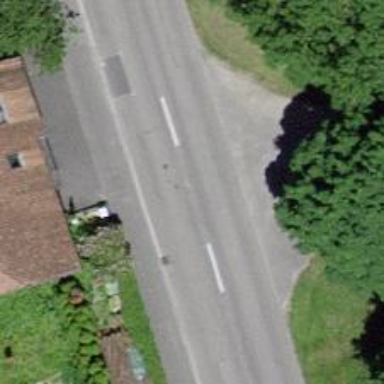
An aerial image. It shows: Service road with paved surface.